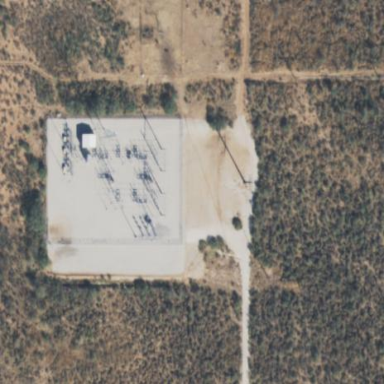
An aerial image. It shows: Outdoor distribution power substation.